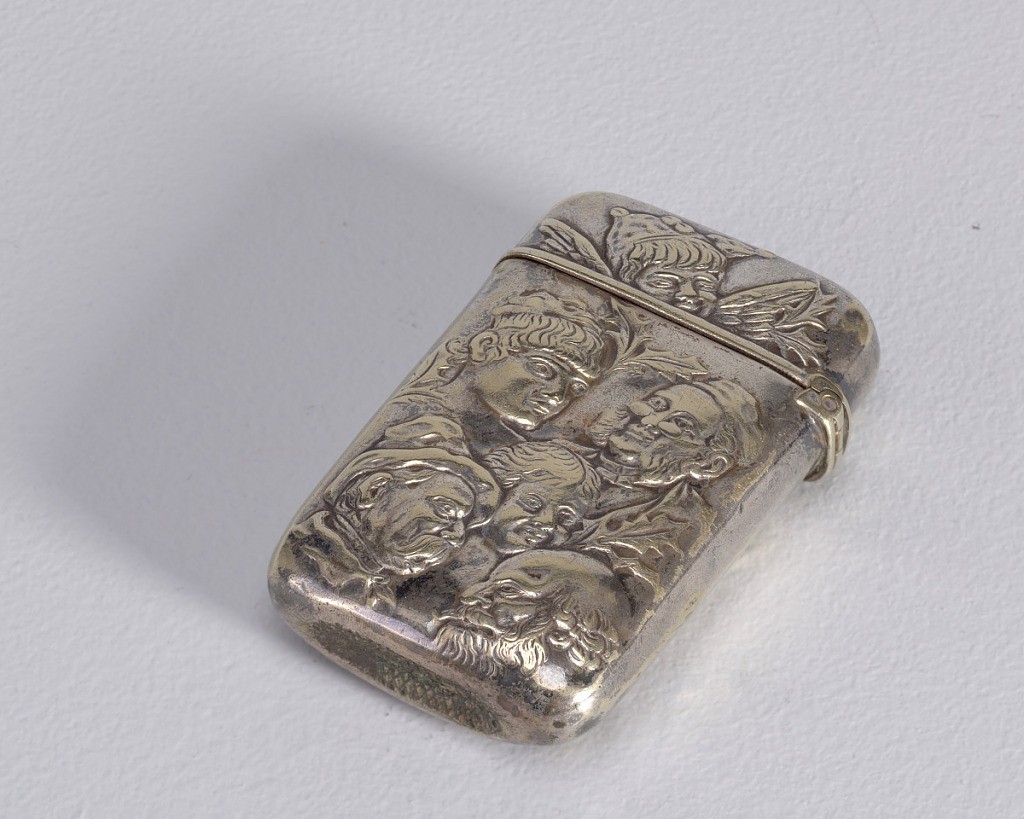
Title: Five Stages of Life
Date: ca. 1890
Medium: Plated brass
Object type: Matchsafe
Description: Rectangular, rounded sides and corners, featuring raised decoration of various character's heads, of different ages, young woman at top left, older man at top right, young girl at center, middle-aged man at bottom left, elderly man at bottom right, a few leaf motifs in-between, lid features partially visible fairy or angel-like, winged character who appears to be peering at group below, reverse unadorned except for raised scroll work at edges. Lid hinged on side. Striker on bottom.